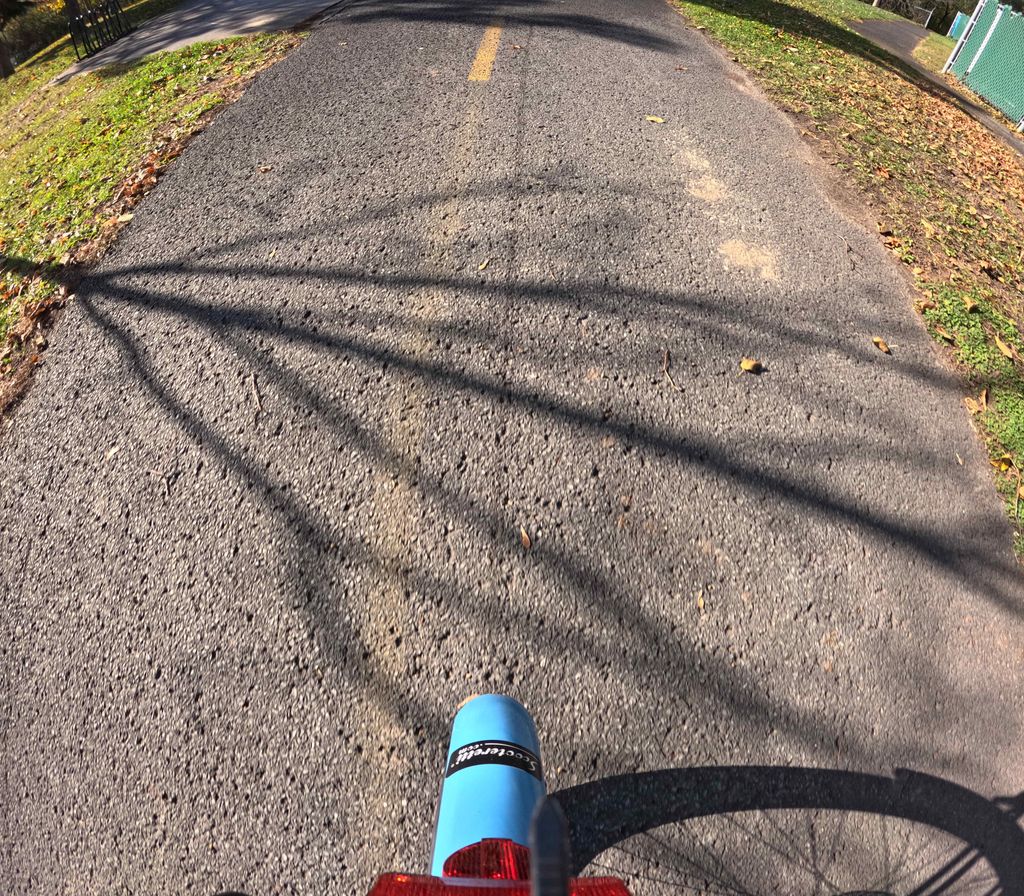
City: ottawa-gatineau